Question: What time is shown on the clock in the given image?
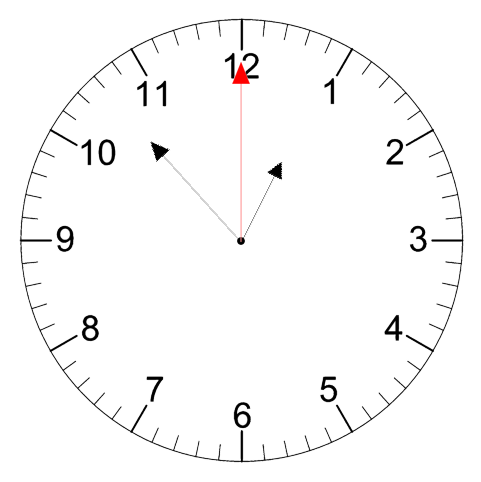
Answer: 12:53:00